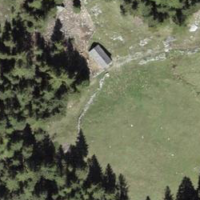
EUNIS habitat code: 43
Species observed at this site:
Vaccinium myrtillus